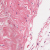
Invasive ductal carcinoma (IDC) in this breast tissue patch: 0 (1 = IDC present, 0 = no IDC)